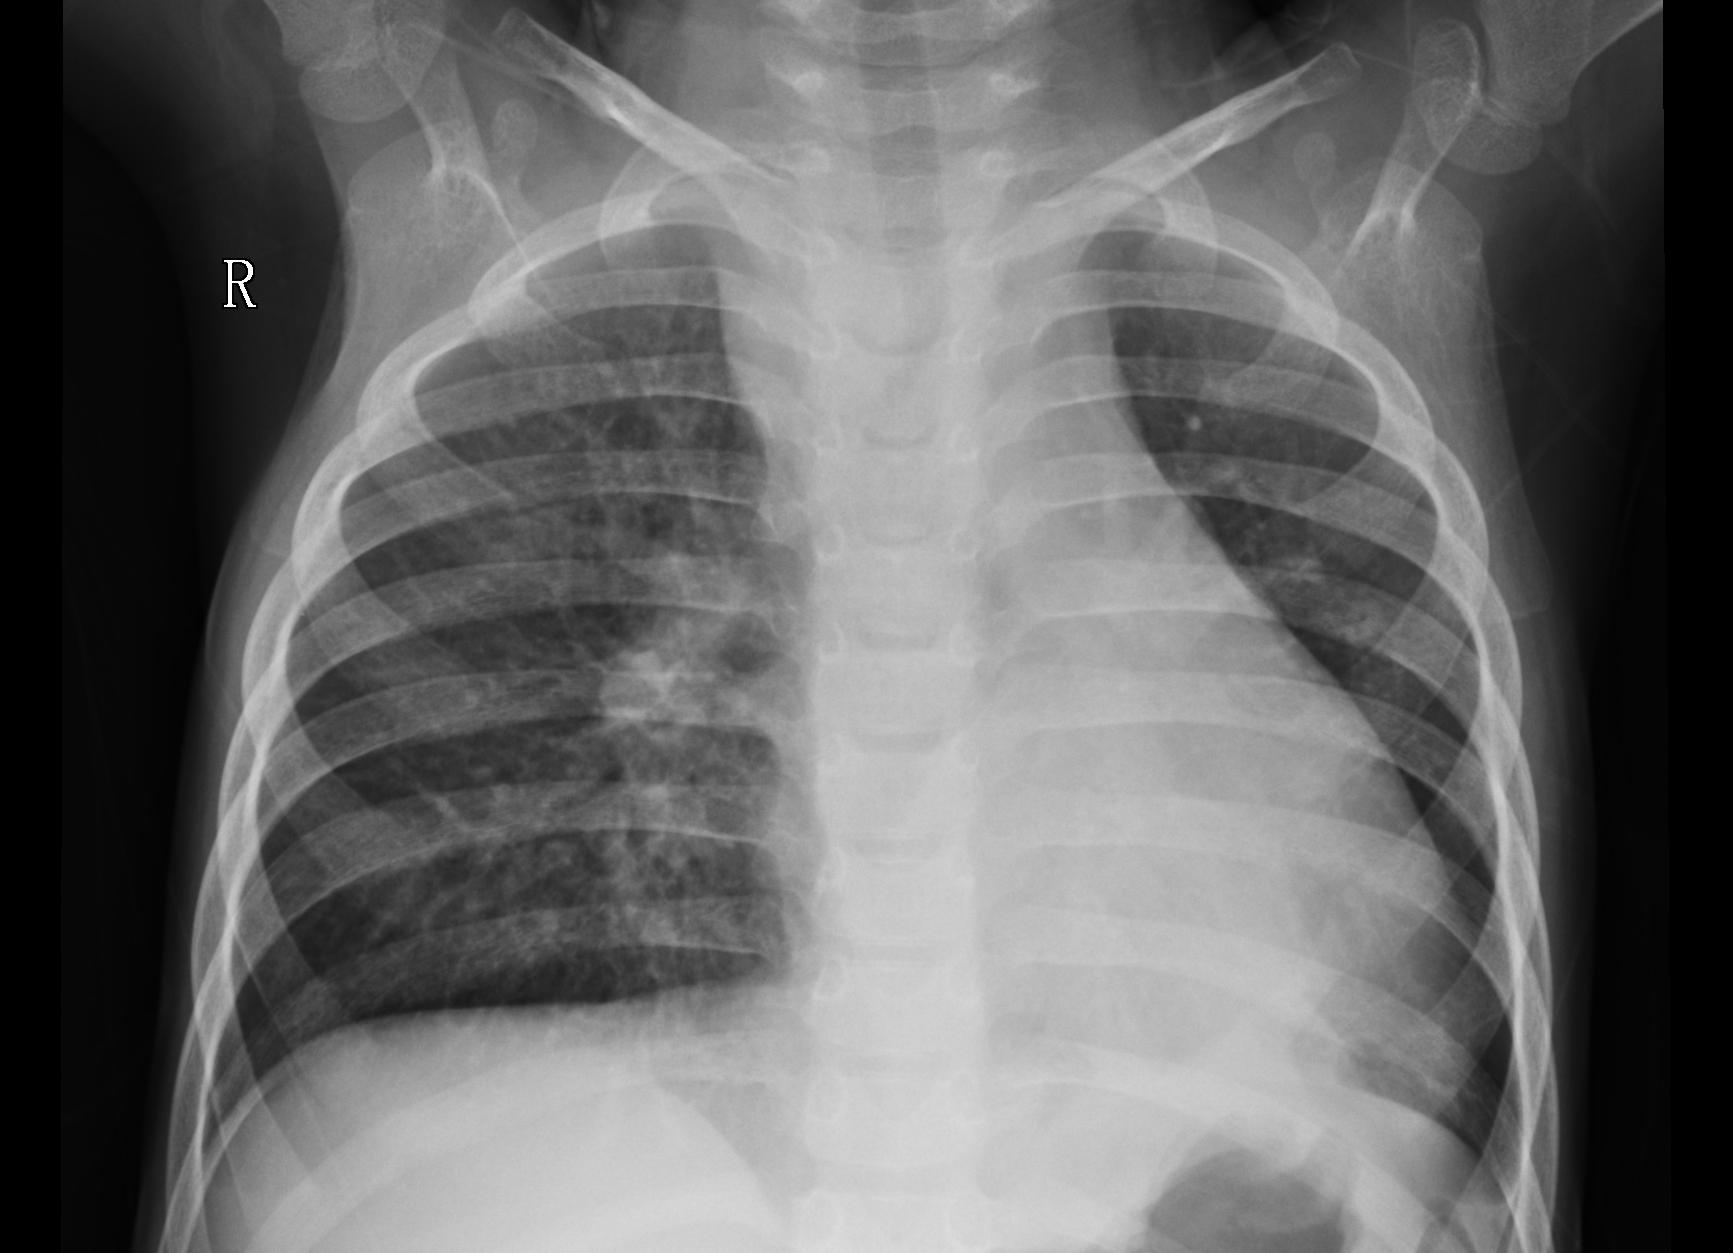
Diagnosis: PNEUMONIA